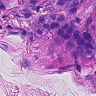
Metastatic tissue present: yes